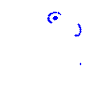
Particle: electron